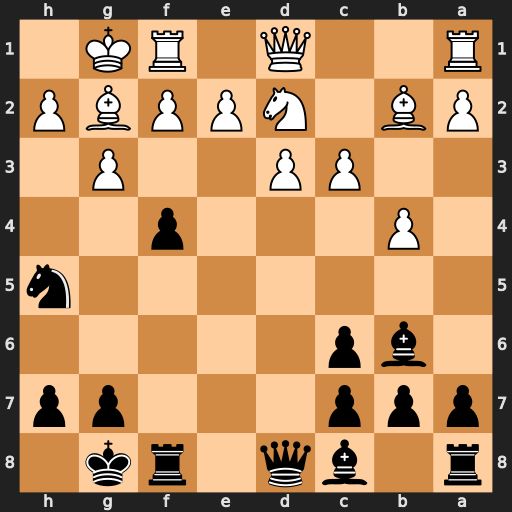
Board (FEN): r1bq1rk1/ppp3pp/1bp5/7n/1P3p2/2PP2P1/PB1NPPBP/R2Q1RK1
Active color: b
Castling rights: -
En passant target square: -
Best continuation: fxg3 hxg3 Nxg3